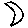
Label: moon